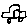
Label: car